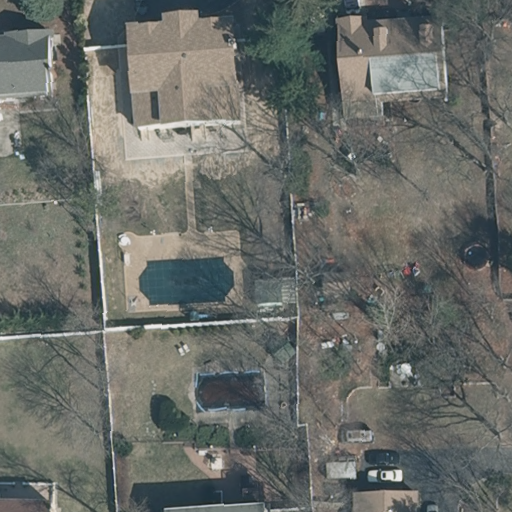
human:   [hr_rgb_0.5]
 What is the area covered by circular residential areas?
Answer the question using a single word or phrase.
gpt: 0m2

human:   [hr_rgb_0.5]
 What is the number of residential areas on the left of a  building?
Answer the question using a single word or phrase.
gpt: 0

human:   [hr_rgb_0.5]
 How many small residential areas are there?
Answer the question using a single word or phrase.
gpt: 0

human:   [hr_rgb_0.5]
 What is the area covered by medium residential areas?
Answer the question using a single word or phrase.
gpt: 0m2

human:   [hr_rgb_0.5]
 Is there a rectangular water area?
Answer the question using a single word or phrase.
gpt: no

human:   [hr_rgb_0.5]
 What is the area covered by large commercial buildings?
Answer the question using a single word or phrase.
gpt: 0m2

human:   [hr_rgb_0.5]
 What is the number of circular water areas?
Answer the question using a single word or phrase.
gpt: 0

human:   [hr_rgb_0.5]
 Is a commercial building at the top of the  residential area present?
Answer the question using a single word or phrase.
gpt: no

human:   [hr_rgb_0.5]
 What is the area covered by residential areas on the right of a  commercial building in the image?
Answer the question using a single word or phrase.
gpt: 0m2

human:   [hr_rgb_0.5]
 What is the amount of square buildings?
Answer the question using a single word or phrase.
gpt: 0

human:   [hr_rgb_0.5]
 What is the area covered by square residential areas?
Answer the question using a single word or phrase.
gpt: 0m2

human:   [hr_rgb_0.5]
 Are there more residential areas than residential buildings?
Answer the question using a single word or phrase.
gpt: no

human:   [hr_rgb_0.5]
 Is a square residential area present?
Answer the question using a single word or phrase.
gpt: no

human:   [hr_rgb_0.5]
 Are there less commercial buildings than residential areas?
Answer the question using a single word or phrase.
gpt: yes

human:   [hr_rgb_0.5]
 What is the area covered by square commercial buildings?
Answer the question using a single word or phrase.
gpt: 0m2

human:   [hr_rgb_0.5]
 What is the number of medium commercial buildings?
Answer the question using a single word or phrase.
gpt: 0

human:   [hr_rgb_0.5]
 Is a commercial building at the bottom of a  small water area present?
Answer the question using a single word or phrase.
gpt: no

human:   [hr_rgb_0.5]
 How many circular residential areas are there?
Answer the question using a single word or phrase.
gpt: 0

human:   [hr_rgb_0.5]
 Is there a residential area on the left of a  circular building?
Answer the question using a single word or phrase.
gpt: no

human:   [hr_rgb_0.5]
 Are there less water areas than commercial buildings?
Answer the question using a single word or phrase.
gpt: no

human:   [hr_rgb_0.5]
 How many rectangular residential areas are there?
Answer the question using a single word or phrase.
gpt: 1

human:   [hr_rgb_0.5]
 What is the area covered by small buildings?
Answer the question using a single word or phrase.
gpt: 158m2

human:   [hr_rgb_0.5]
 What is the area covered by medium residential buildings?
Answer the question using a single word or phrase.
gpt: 958m2

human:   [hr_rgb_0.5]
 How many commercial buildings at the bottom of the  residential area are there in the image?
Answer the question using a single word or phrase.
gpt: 0

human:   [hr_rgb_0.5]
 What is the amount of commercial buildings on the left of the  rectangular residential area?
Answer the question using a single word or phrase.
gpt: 0

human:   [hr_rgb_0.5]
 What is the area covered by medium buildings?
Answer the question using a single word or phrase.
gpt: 958m2

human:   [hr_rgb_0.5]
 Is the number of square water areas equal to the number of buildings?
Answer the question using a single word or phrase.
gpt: no

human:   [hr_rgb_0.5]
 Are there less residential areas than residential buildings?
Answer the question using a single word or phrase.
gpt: yes

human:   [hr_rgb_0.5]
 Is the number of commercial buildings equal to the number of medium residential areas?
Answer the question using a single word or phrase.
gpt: yes

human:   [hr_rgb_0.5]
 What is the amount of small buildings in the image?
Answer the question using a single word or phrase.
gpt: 4

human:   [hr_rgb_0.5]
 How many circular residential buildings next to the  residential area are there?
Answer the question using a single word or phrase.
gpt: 0

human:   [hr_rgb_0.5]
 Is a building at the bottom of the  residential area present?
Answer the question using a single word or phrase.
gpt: yes

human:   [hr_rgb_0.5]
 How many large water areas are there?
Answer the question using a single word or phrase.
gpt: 0

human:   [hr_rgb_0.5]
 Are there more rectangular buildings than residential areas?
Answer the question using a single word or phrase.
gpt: yes

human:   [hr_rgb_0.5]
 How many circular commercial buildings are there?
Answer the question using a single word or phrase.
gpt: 0

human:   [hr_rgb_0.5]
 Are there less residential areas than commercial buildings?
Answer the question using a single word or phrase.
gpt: no